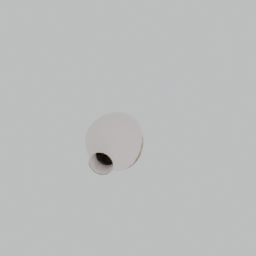
Label: decoration